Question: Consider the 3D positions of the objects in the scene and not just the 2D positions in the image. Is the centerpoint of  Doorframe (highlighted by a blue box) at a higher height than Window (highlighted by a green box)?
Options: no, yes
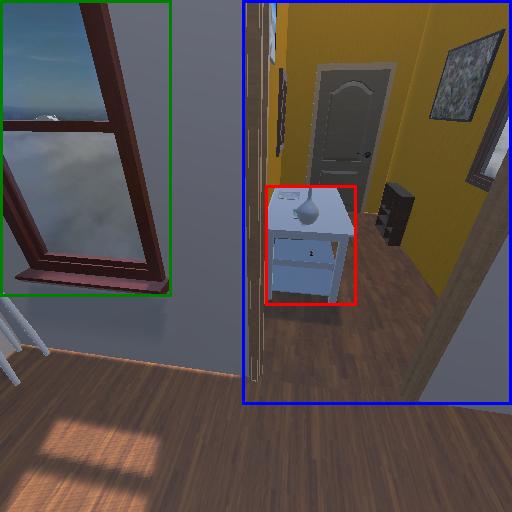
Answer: no